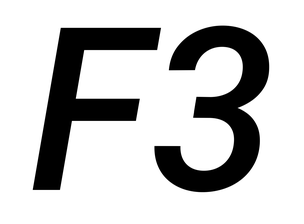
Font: Roboto-Italic_Medium_Italic